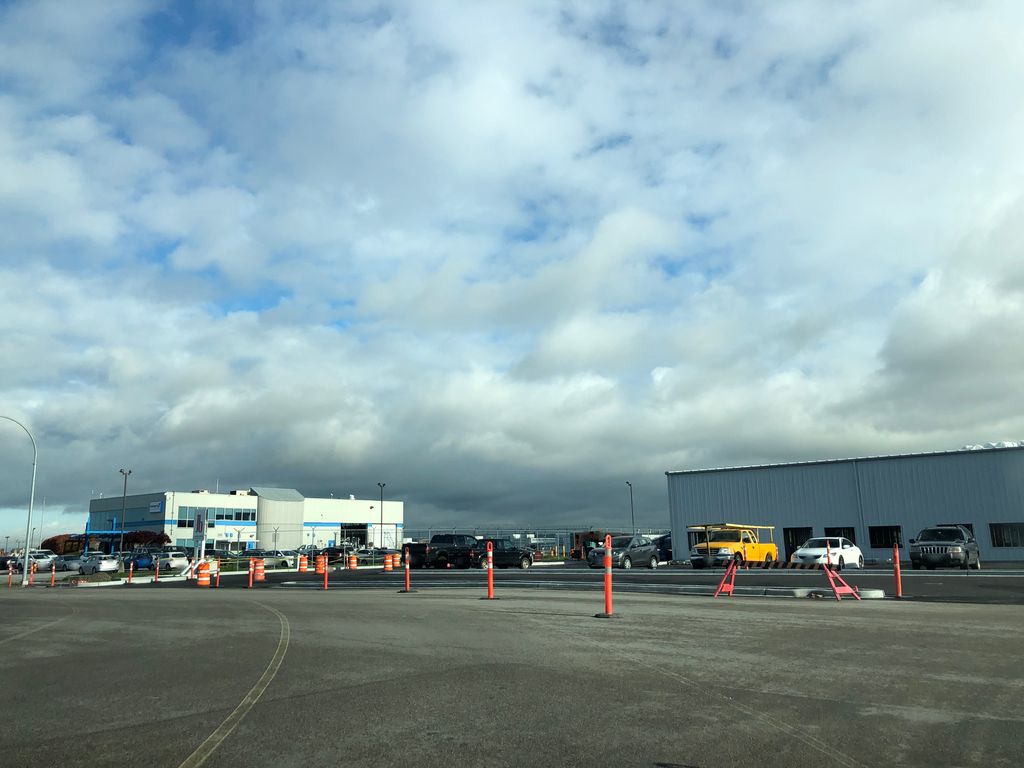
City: vancouver